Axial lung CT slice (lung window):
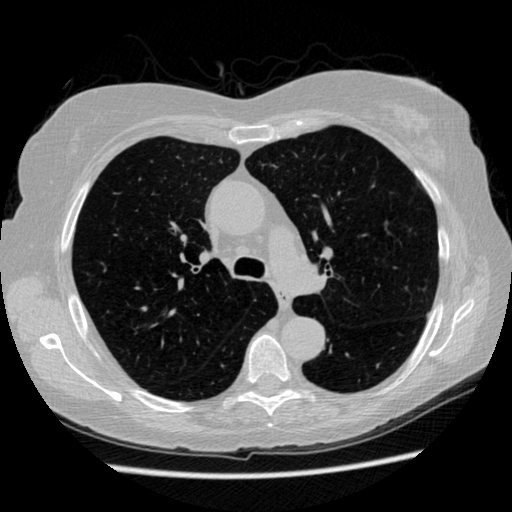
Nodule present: no